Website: walmart
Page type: account-selection
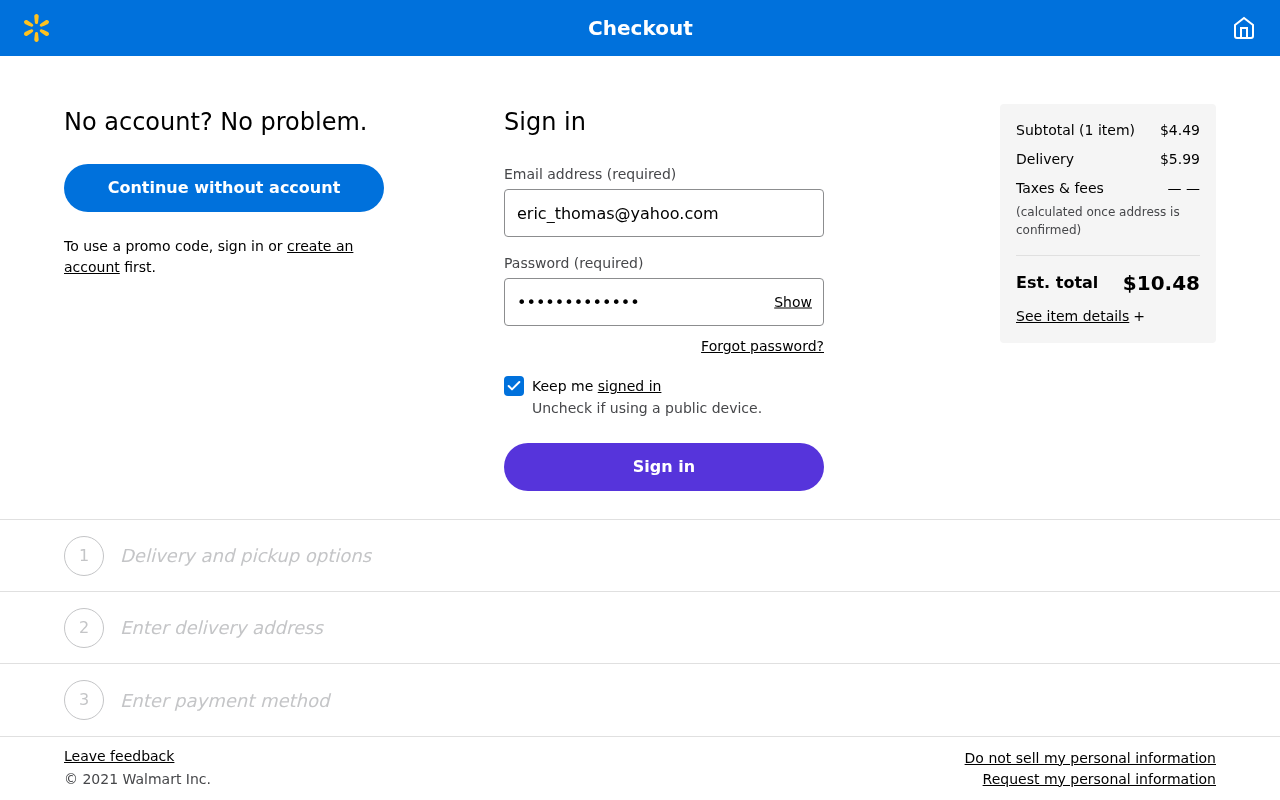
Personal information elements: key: PII_EMAIL
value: eric_thomas@yahoo.com
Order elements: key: ORDER_NUM_ITEMS
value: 1
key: ORDER_SUBTOTAL
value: $4.49
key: ORDER_SHIPPING_COST
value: $5.99
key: ORDER_TOTAL
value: $10.48